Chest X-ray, PA view. Patient: 55 years old, sex F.
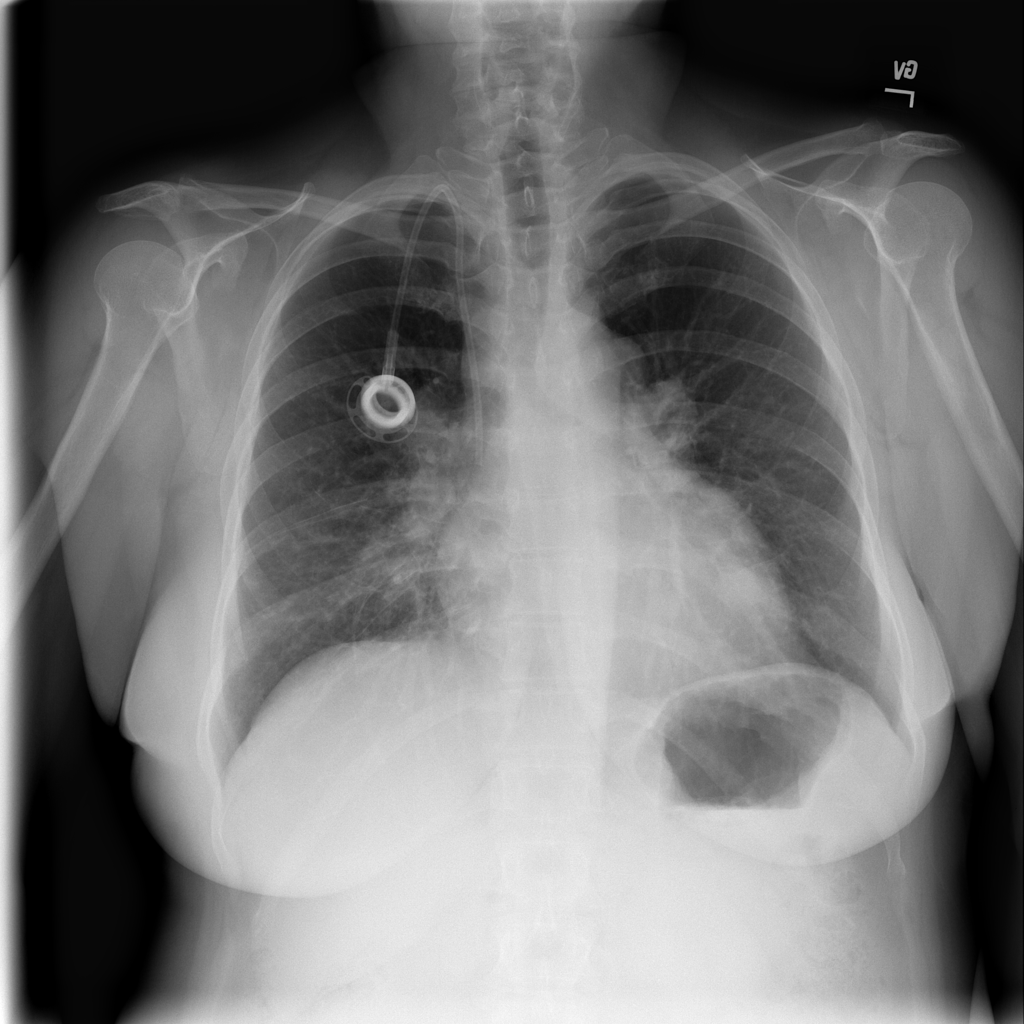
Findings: Infiltration